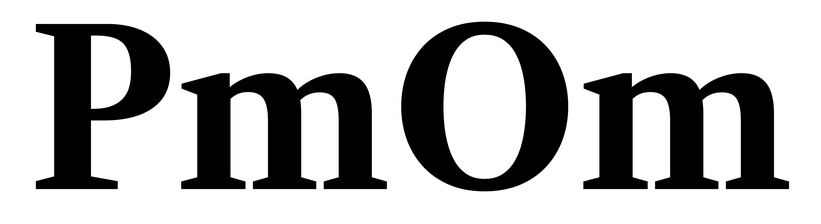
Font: LibreCaslonText_Bold